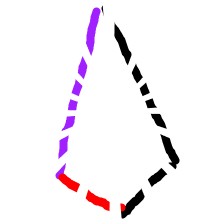
Shape: kite